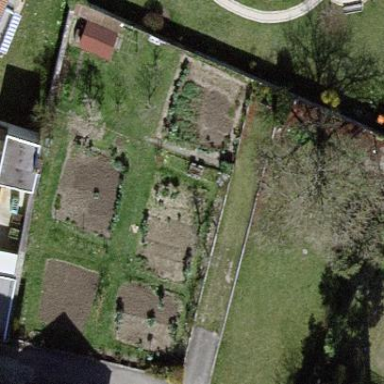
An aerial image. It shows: Area designated for allotments.